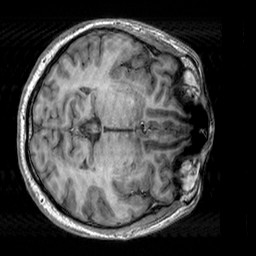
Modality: T1w
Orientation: axial
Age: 31
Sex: male
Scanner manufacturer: siemens
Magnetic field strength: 3 T
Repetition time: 2.3 s
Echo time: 0.00303 s